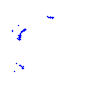
Particle: proton